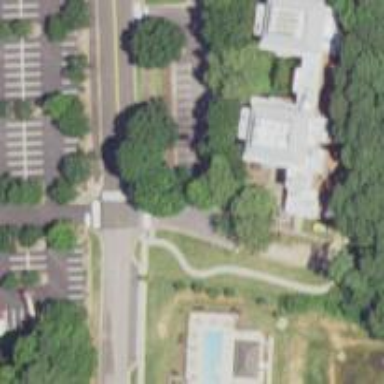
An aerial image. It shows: On Centennial Campus.